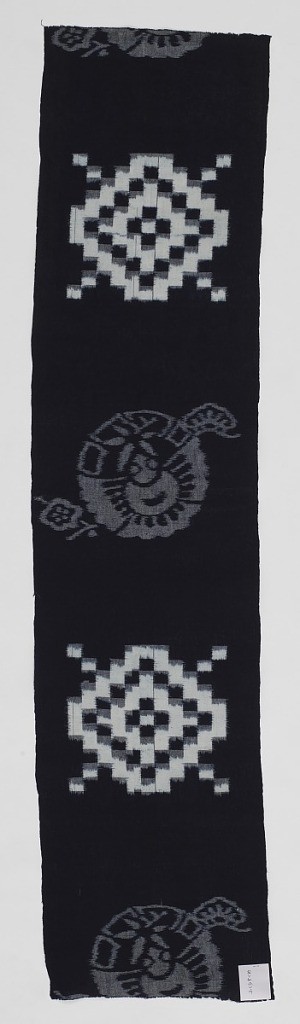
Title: Textile
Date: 1850–1900
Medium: cotton Technique: e-gasuri (warp and weft ikat) on plain weave
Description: Narrow vertical panel with a design of a bird, blossom and pine tree (matsu) in weft ikat alternating with a concentric stepped diamond shape in warp and weft ikat.